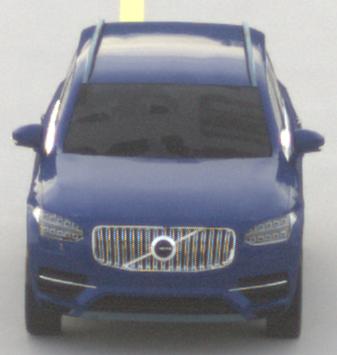
Make: Volvo
Model: XC90 B5
Detailed model: XC90 (L)
Model produced from: 2019/08
Model produced until: 2020/04
Doors: 5
Color: blue
Road condition: dry road
Daytime: sunrise or sunset
Contrast: low contrast